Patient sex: M
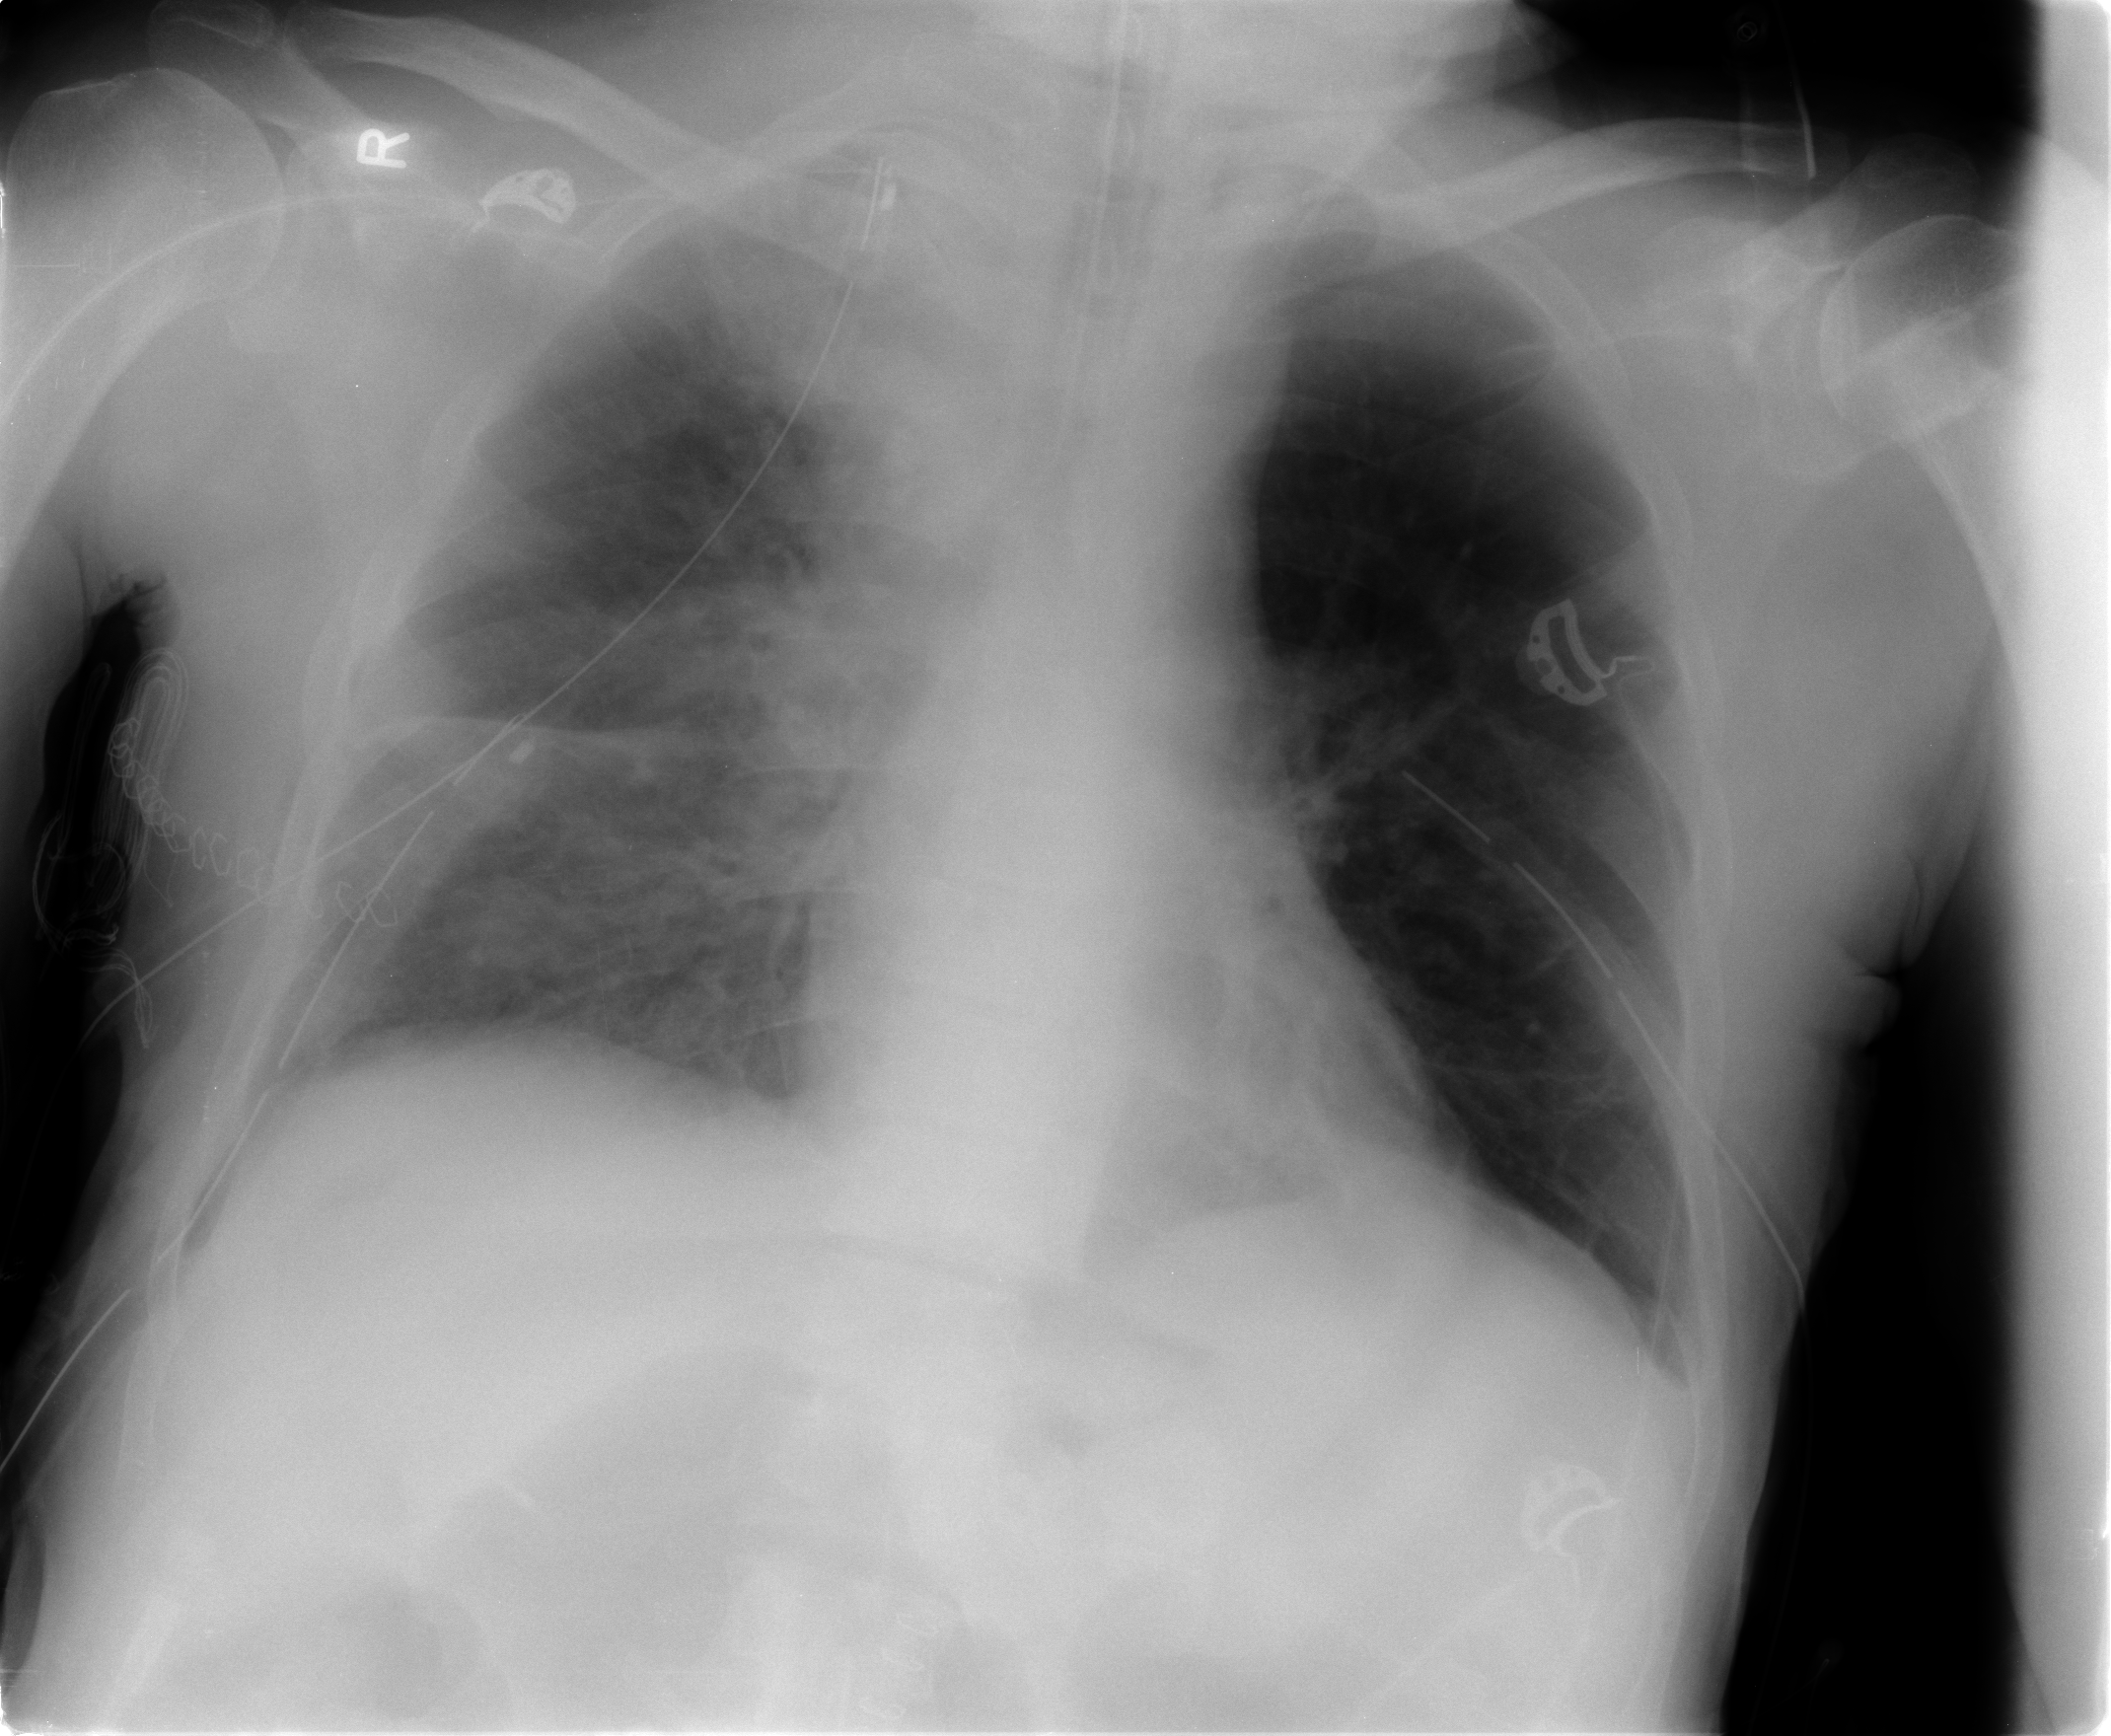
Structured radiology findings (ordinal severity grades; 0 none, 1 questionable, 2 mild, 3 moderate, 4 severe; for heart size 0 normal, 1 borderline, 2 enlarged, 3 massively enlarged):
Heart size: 0
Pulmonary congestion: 2
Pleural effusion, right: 1
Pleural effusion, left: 2
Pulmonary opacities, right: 3
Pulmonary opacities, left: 0
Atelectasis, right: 2
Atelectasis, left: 1